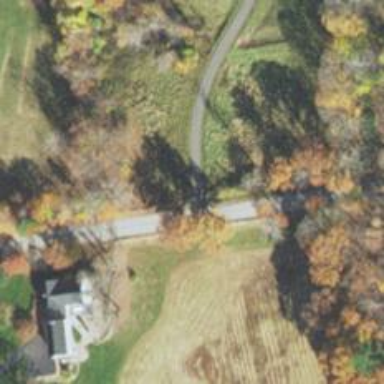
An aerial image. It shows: Asphalt driveway used as service road.